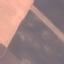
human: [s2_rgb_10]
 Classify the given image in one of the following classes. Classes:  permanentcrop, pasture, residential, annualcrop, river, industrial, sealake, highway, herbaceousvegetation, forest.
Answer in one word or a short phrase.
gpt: AnnualCrop